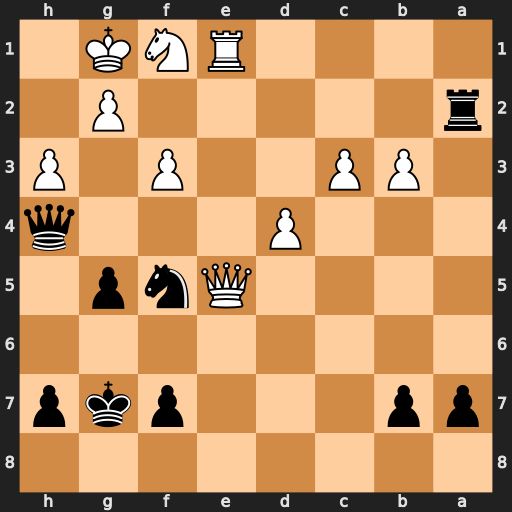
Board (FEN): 8/pp3pkp/8/4Qnp1/3P3q/1PP2P1P/r5P1/4RNK1
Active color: b
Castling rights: -
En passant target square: -
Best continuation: f6 Ng3 Qxg3 Qxg3 Nxg3